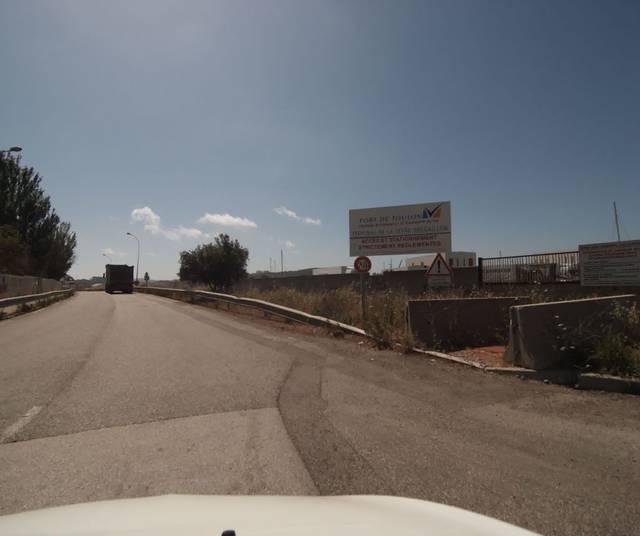
Region: France
Coordinates: 43.11, 5.881